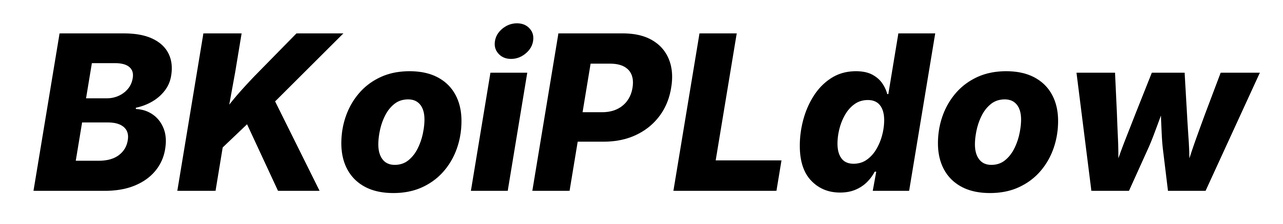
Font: Inter-Italic_ExtraBold_Italic